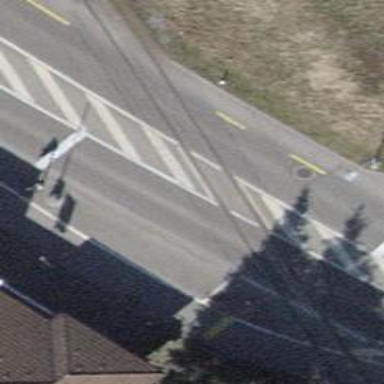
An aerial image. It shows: Asphalt road with primary highway designation and dedicated cycle lane on the left.